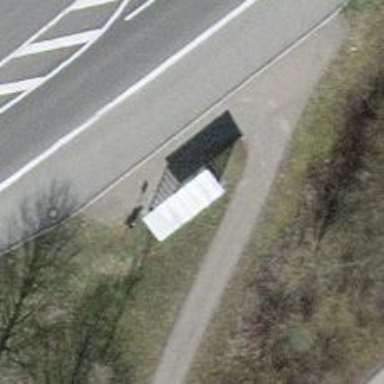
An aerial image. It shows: Shelter for public transport.